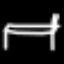
Label: bed